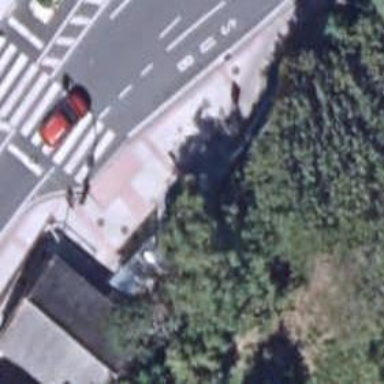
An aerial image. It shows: Bus stop with platform for public transport.